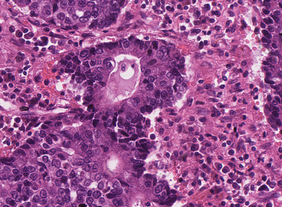
Tumor epithelial tissue: yes
Tumor-associated stroma tissue: yes
Normal tissue: no